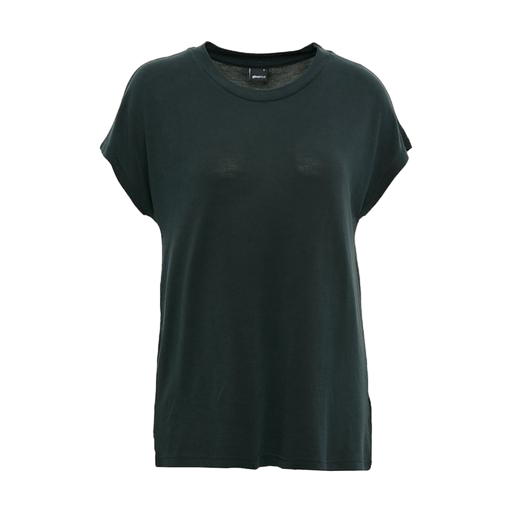
black women's jude extra-long t-shirt, loose fit t-shirt, cap-sleeved tee, white background